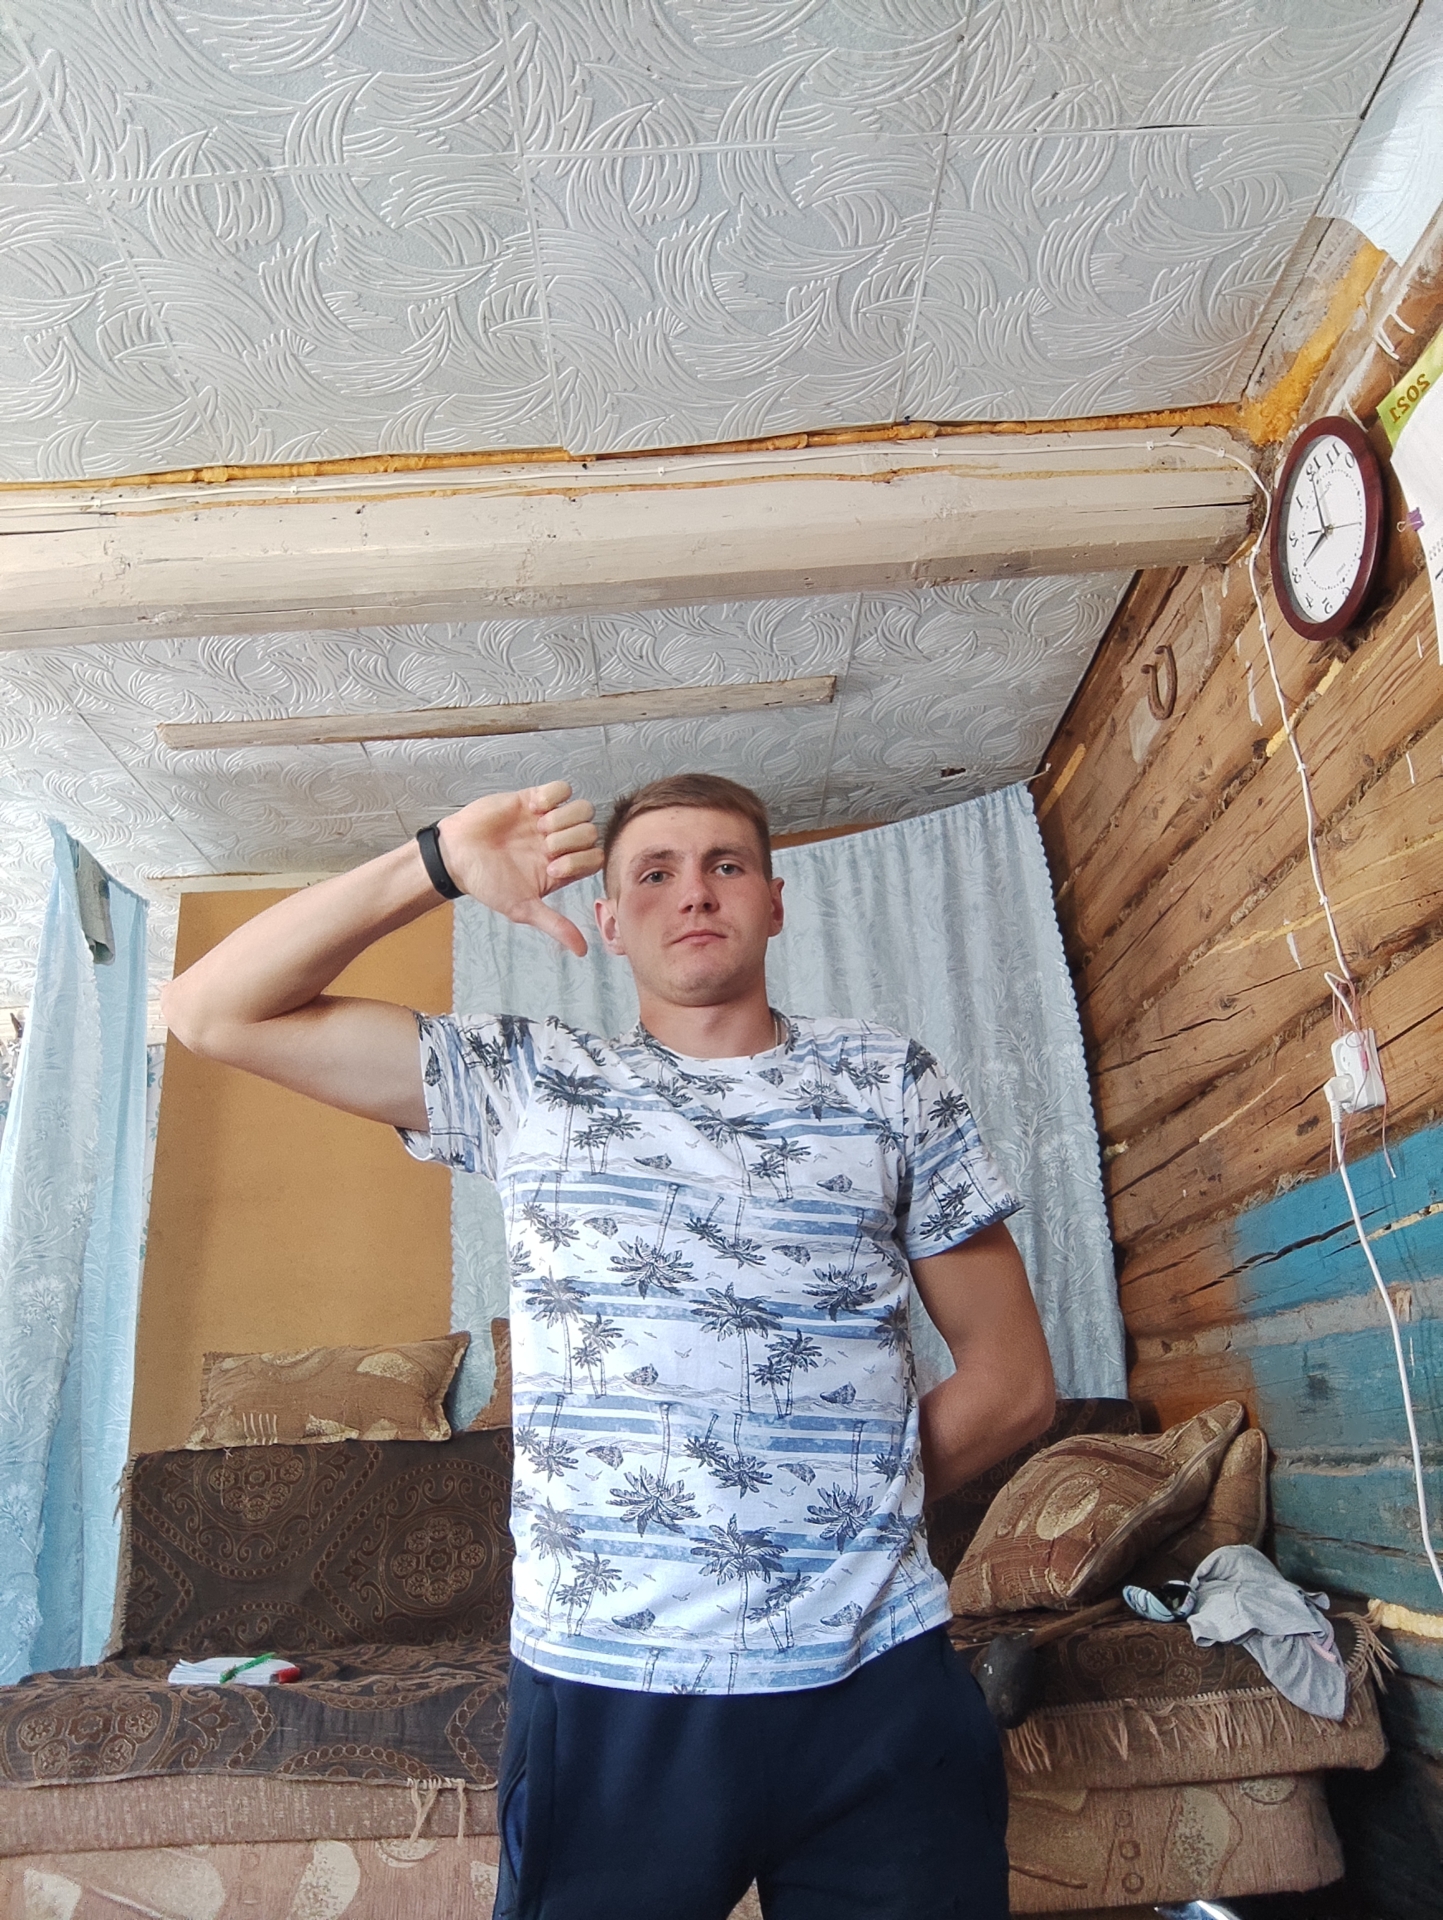
Label: clear